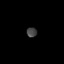
Tissue: lung
Cell type: T cells
Senescence score: 0.2171
Nuclear area (px): 102
Mean DAPI intensity: 64.549